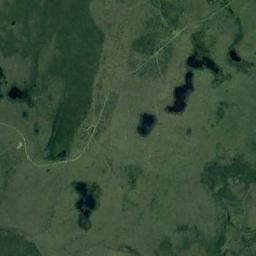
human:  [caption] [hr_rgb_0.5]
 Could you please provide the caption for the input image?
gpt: There is a large green area in the lake in a wetland, There are lush green plants on the green area  , and there are several winding roads on the land .

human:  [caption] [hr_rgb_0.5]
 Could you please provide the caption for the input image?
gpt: The wetland consists of green plants and water .

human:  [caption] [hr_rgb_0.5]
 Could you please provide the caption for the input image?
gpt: This wetland has less than ten percent vegetation coverage .

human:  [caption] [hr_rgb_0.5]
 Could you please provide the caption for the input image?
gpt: There are many different areas of water surrounded by wetlands .

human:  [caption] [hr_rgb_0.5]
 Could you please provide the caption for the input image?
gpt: There are many green areas and some water areas on the wetland .